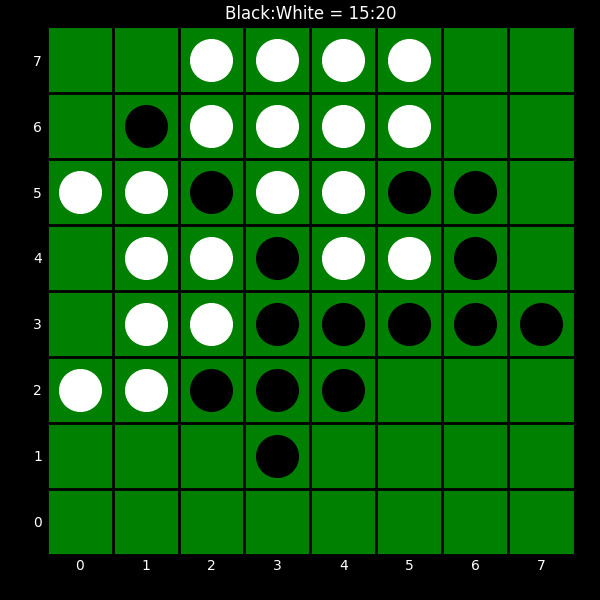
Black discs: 15
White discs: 20